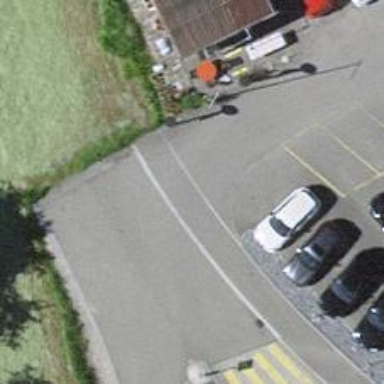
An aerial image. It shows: Fast food establishment.